Question: Hopefully it's visible in this image:

I am trying to make the background draw behind the section index, but unfortunately the background is white behind the section index and it's also white where the UIAccessoryType is being drawn (not pictured).
I am using a UITableViewCell subclass and setting the background with:
'''
[self.contentView setBackgroundColor:[UIColor colorWithPatternImage:[UIImage imageNamed:@"cellBackgroundPattern"]]];
'''
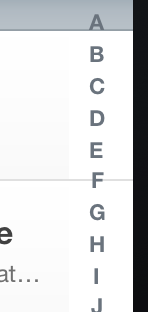
Answer: I believe 'self.contentView' is, as its name suggests, only the content view. Try just do 'self.backgroundColor' (a property of 'UIView') or 'self.backgroundView'.